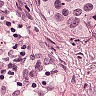
Metastatic tissue present: yes